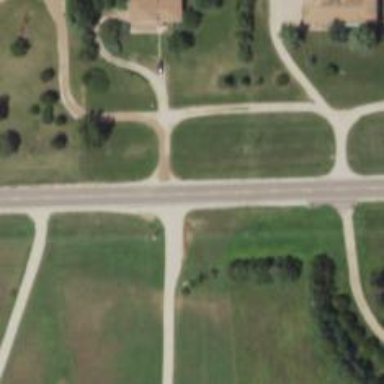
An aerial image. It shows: Tertiary road.